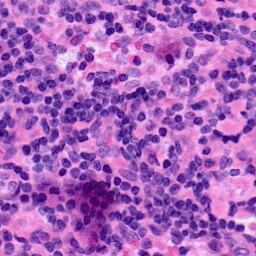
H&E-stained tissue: LymphNode